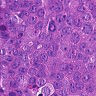
Metastatic tissue present: yes